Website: apple-inc
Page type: customer-info-address
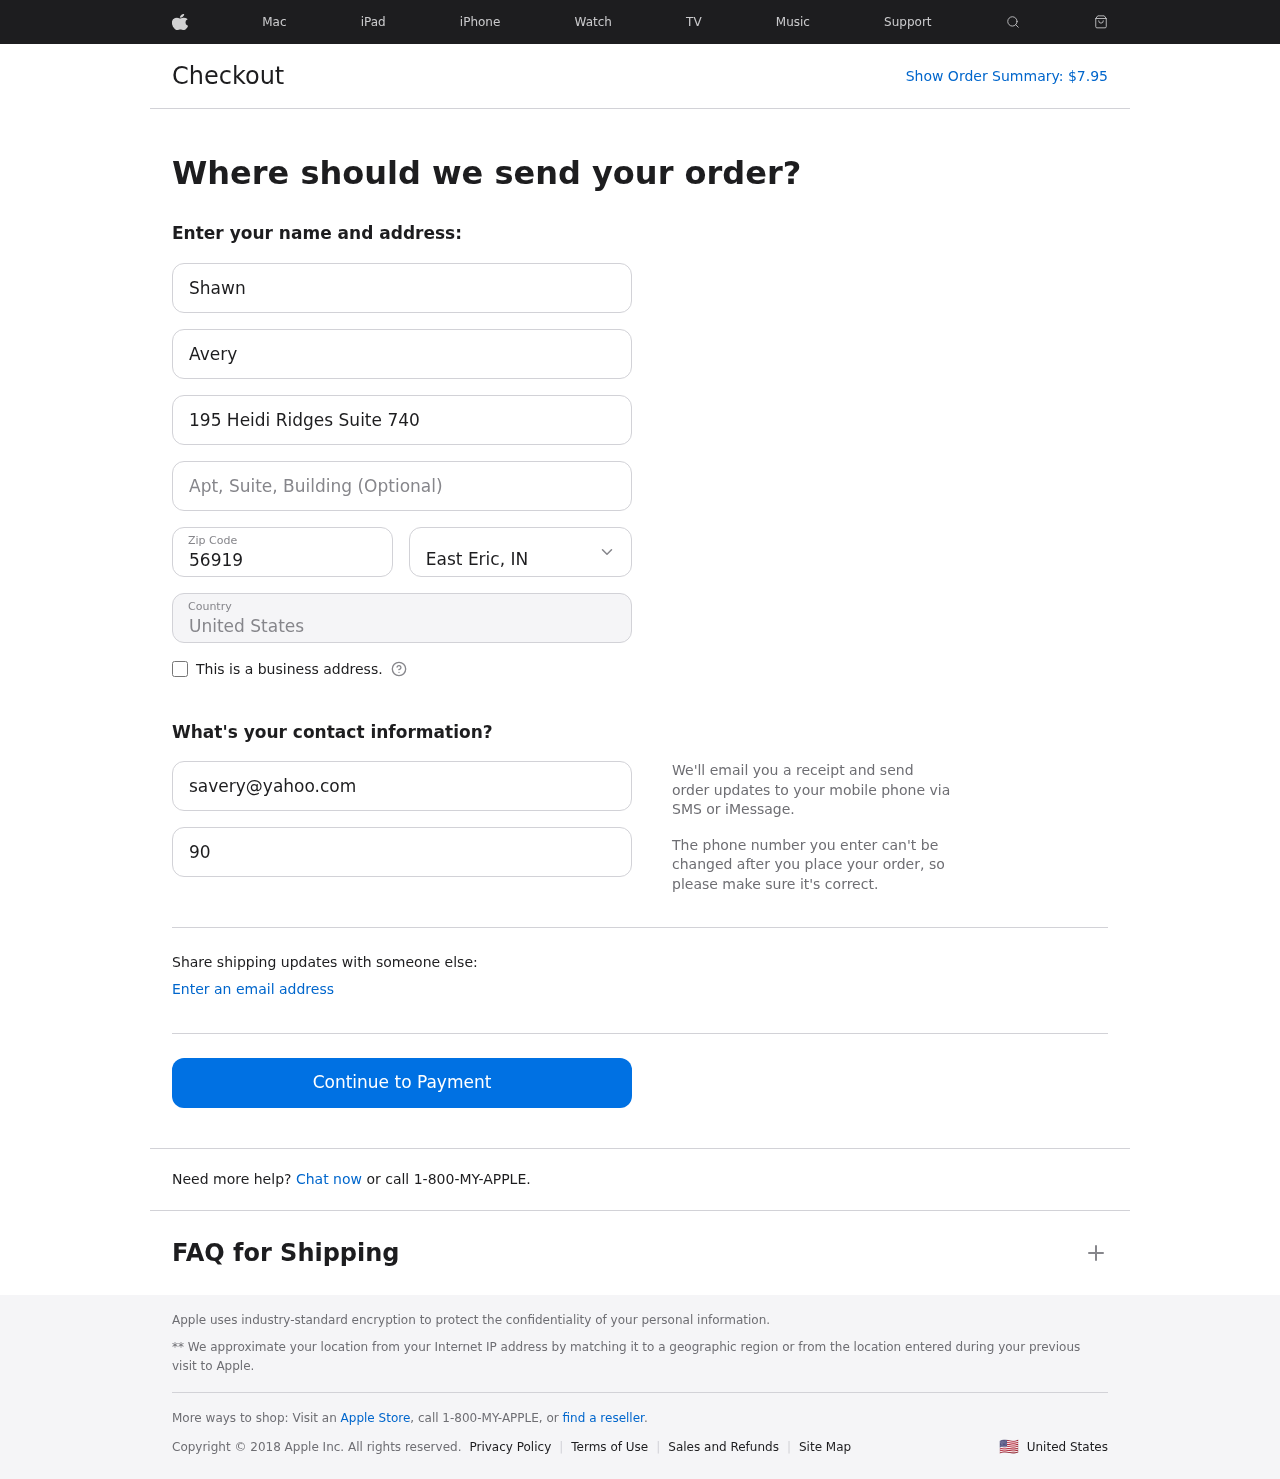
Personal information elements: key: PII_CITY_STATE
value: East Eric, IN
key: PII_COUNTRY
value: United States
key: PII_EMAIL
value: savery@yahoo.com
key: PII_FIRSTNAME
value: Shawn
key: PII_LASTNAME
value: Avery
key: PII_PHONE
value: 9087563629
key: PII_POSTCODE
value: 56919
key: PII_STREET
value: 195 Heidi Ridges Suite 740
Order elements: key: ORDER_TOTAL
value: $7.95